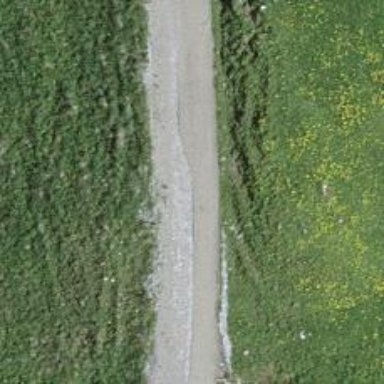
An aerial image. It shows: Unclassified road with asphalt surface and grade1 tracktype.